Chest X-ray:
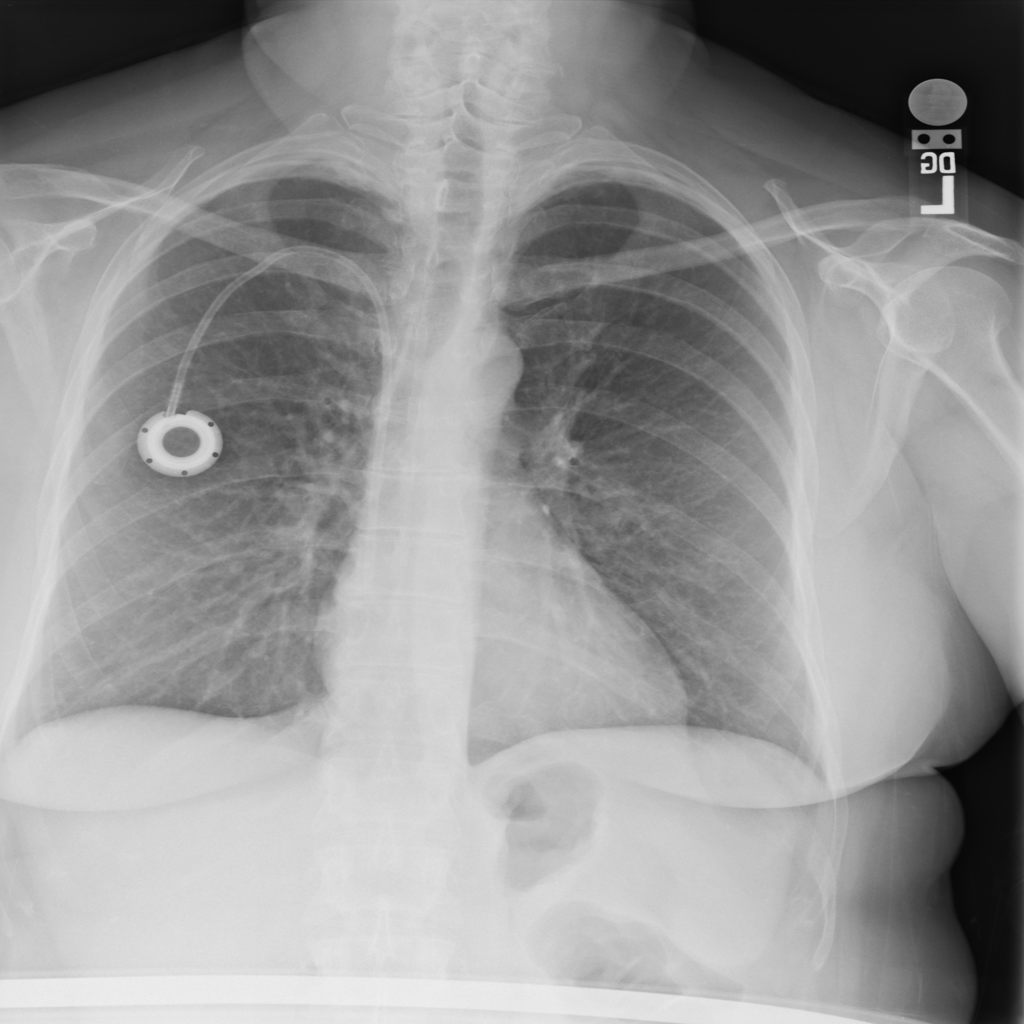
No abnormal finding: yes